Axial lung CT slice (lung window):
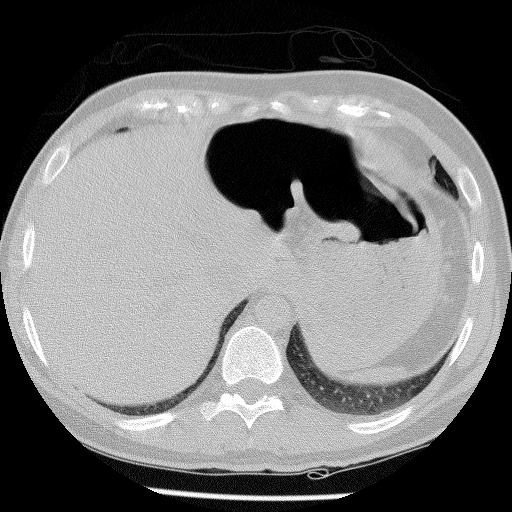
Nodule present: no